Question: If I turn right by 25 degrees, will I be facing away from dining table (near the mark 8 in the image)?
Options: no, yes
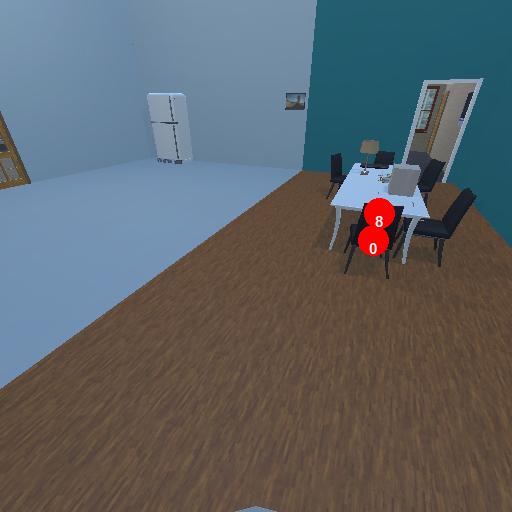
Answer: no